Question:
I'm creating a table that dynamically adds rows, and I would like to put the input type I've already got on the server (if it's int, bool string etc) but I'd like to know how to do the field accept combobox etc
code in cshtml
'''
<tr ng-repeat="x in myArrayData(her comes the data type)">
<td>{{$index+1}}</td> <th scope="x" ng-repeat="(keycol, valcol) in x">
<input style="width: 100%;padding: 1px 10px; margin: 8px 0; box-sizing: border-box; "
ng-model="x[keycol]"
ng-keyup="$event.which == 13 ? search() : null"
type=" this type changes">
</th>
</tr>
'''
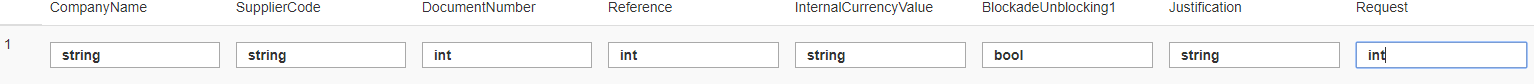
Answer: One way of doing this is to have a <URL> on the type of the field to change between different editors for different data types.
For example, assuming your model looks like this:
'''
$scope.data = [
{name: "Joe", type: 'A', register: 20, birthDate: new Date('2000-08-13')},
{name: "Jeff", type: 'A', register: 20, birthDate: new Date('2000-08-13')},
{name: "Jimmy", type: 'B', register: 20, birthDate: new Date('2000-08-13')},
]
$scope.dataType = {
name: {type:'text'},
type: {type: 'enum', options: ['A', 'B']},
register: {type:'number'},
birthDate: {type:'date'}
};
'''
You can create your template like bellow:
'''
<tr ng-repeat="item in data">
<td>{{$index+1}}</td>
<td ng-repeat="(keycol, valcol) in dataType">
<div ng-switch="valcol.type">
<div ng-switch-when="enum">
<select
ng-model="item[keycol]"
ng-options="option as option for option in valcol.options">
</select>
</div>
<div ng-switch-default>
<input ng-model="item[keycol]" type="{{valcol.type}}">
</div>
</div>
</td>
</tr>
'''
Even better, would be creating an editor component/directive to encapsulate the behavior, producing a different editor for the type metadata of each column, therefore making your life easier in case you want to reuse it somewhere else.
For example:
'''
<tr ng-repeat="item in data">
<td ng-repeat="(keycol, valcol) in dataType">
<editor ng-model="item[keycol]" type="valcol"></editor>
</td>
</tr>
'''
The snippet bellow implements a simple example of the problem using the solution described on this answer.
'''
angular.module('app', [])
.controller('main', function ($scope) {
$scope.data = [
{name: "Joe", type: 'A', register: 20, birthDate: new Date('2000-08-13')},
{name: "Jeff", type: 'A', register: 20, birthDate: new Date('2000-08-13')},
{name: "Jimmy", type: 'B', register: 20, birthDate: new Date('2000-08-13')},
]
$scope.dataType = {
name: {type:'text'},
type: {type: 'enum', options: ['A', 'B']},
register: {type:'number'},
birthDate: {type:'date'}
};
})
'''
'''
* {
box-sizing: border-box;
}
input,
select {
width: 100%;
padding: 1px 10px;
margin: 8px 0;
box-sizing: border-box;
border: none;
}
table {
border-collapse: collapse;
width: 100%;
}
'''
'''
<script src="https://ajax.googleapis.com/ajax/libs/angularjs/1.7.0/angular.js"></script>
<div ng-app="app" ng-controller="main">
<table border=1>
<thead>
<tr>
<th>#</th>
<th ng-repeat="(keycol, valcol) in dataType">
{{keycol}}
</th>
</tr>
</thead>
<tbody>
<tr ng-repeat="item in data">
<td>{{$index+1}}</td>
<td ng-repeat="(keycol, valcol) in dataType">
<div ng-switch="valcol.type">
<div ng-switch-when="enum">
<select
ng-model="item[keycol]"
ng-options="option as option for option in valcol.options">
</select>
</div>
<div ng-switch-default>
<input ng-model="item[keycol]" type="{{valcol.type}}">
</div>
</div>
</td>
</tr>
</tbody>
</table>
<pre>{{ data | json }}</pre>
</div>
'''